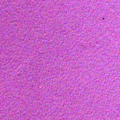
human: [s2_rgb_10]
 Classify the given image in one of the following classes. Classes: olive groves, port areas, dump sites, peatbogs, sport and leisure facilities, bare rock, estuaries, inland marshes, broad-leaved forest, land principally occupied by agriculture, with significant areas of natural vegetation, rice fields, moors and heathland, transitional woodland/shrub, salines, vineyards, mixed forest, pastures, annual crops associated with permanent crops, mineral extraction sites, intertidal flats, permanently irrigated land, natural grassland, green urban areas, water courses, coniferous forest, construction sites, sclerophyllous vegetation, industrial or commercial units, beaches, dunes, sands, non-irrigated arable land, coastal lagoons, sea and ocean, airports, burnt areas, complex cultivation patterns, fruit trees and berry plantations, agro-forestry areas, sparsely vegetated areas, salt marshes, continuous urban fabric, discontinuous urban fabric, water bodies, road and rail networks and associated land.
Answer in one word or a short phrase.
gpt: sea and ocean